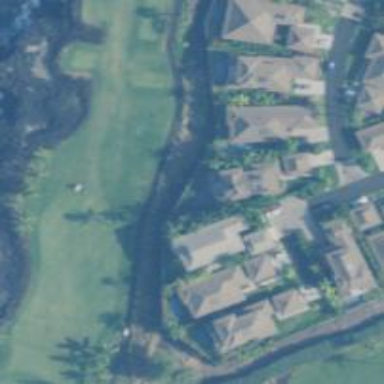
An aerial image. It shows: Rough area on grassy golf course.